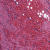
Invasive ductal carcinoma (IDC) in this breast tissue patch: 0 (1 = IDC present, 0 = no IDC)